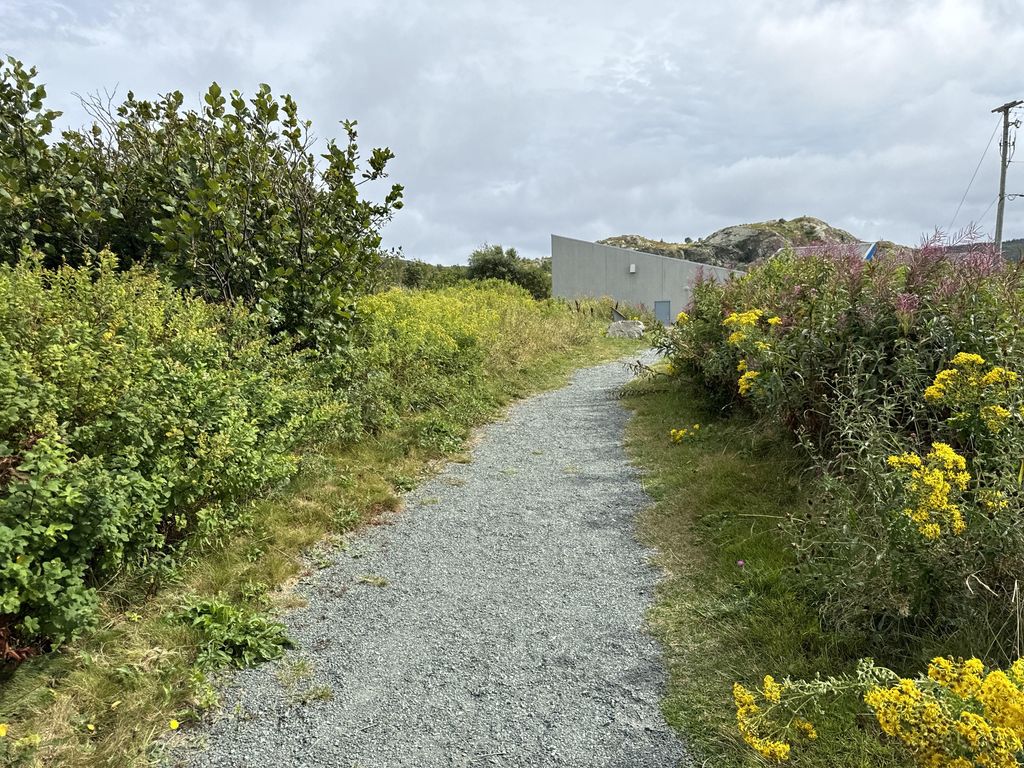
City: st_johns